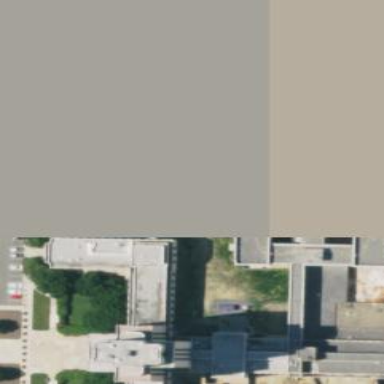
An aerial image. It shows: Hospital building.